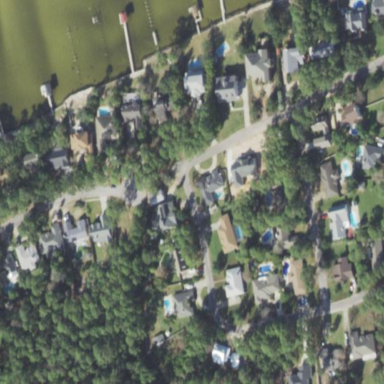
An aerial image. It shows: This residential area consists of single-family homes.